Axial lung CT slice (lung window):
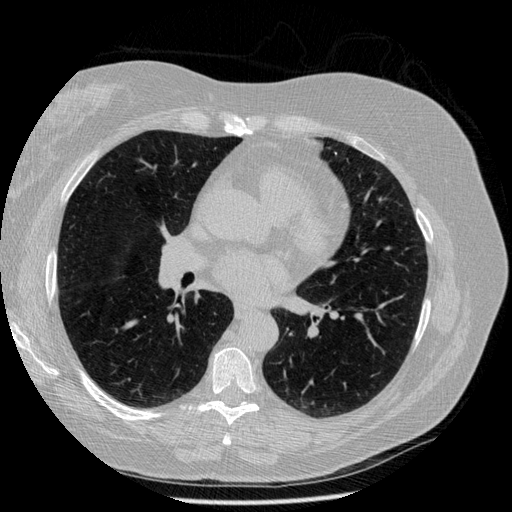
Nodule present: no